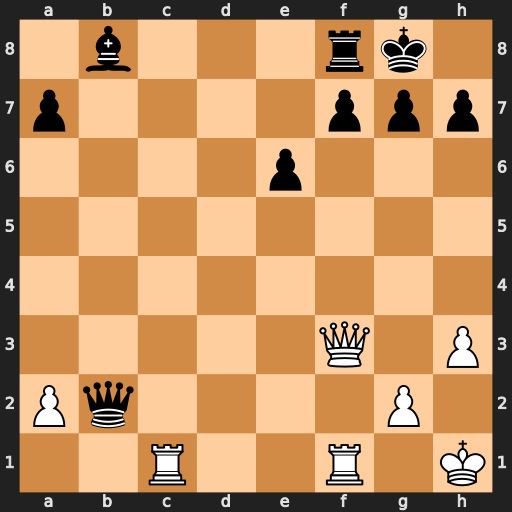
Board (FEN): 1b3rk1/p4ppp/4p3/8/8/5Q1P/Pq4P1/2R2R1K
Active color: w
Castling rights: -
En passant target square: -
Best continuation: Qxf7+ Rxf7 Rc8+ Rf8 Rfxf8#